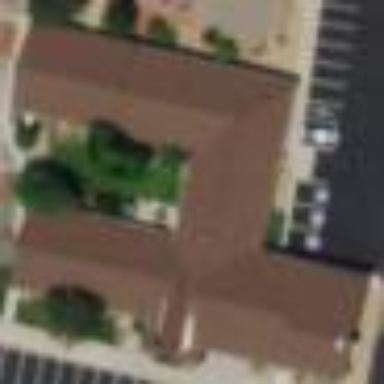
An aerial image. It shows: Building that serves as place of worship.